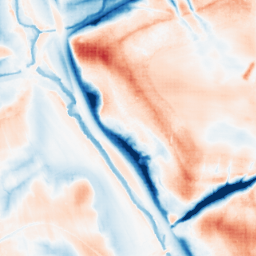
Category: trend_removal
Decomposition family: local_polynomial
Decomposition parameters: window_size: 51
degree: 2
Upsampling method: sinc_blackman
Upsampling parameters: scale: 2
kernel_size: 4
Upsampling scale: 2